Question: '''
public static void load() {
try {
URL load = new URL("http://www.site.net/loader.php?username=" + "username" + "&password=" + "password");
BufferedReader in = new BufferedReader(
new InputStreamReader(load.openStream()));
String inputLine;
while ((inputLine = in.readLine()) != null){
if(inputLine.length() > 0){
put = inputLine;
put.split(":");
System.out.print(put);
}
}
} catch (IOException e){
e.printStackTrace();
}
}
'''
As you see there, I'm trying to split the following data:

How do I remove the quotations and store it in an array, so I can load it up in an JList?
Put = String put;
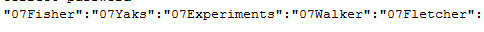
Answer: The String 'split' method returns a String array. It does not change the original string, so this line does nothing:
'''
put.split(":");
'''
Instead, consider something like this. First split at the colon:
'''
String[] parts = put.split(":");
'''
Then for each part, remove the quotations:
'''
for( int i = 0; i < parts.length; i++) {
parts[i] = parts[i].replaceAll(""", "");
}
'''
Then use the array of cleaned up strings to back a JList:
'''
JList myList = new JList(parts);
'''